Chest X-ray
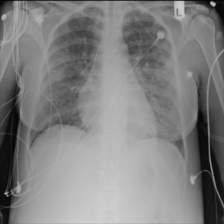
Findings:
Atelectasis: negative
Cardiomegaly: negative
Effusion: negative
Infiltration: positive
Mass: negative
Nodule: negative
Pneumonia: negative
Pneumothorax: negative
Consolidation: negative
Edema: negative
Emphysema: negative
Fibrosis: negative
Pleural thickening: negative
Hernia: negative